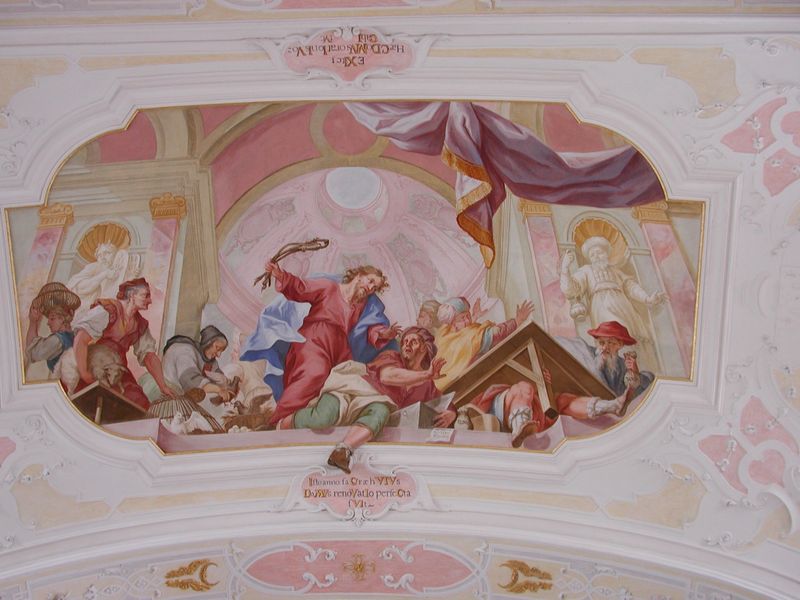
Titel: Deckenfresken in St. Georg
Künstler: Johann Georg Bergmüller
Standort: Ochsenhausen, St. Georg (EU - D - BW)
Schlagwörter: blau, gemälde, weiß, frauen, gelb, grün, menschen, frau, hell, hut, licht, männer, tisch, tische, rot, wand, rahmen, taube, vorhang, gold, decke, händler, rosa, schrift, violett, kuppel, angst, nische, schaf, geld, tauben, füttern, text, peitsche, pantheon, heiligenschein, christus, jesus, tempel, deckengemälde, fresko, geldbeutel, vertreiben, schlagen, nischen, medaillons, kupel, scheinarchitektur, deckenfresko, geißel, verteibung